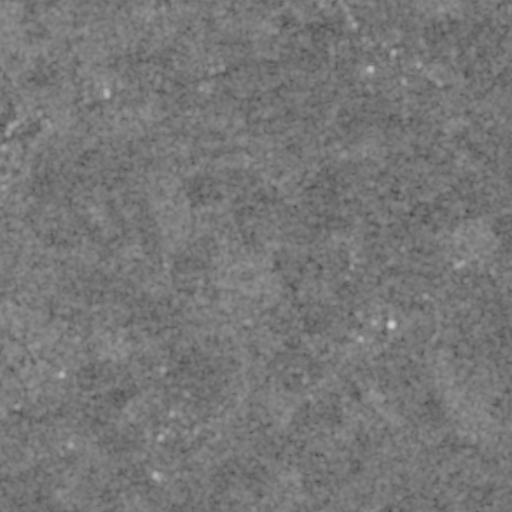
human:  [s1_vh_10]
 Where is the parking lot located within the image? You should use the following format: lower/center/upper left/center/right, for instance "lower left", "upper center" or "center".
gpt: The parking lot is located in the upper left of the image.
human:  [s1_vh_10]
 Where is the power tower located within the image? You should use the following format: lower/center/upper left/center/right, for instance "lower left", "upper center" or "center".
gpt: The power tower is located in the center right of the image.
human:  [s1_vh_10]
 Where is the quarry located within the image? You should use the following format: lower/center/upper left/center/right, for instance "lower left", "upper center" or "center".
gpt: The quarry is located in the lower right of the image.
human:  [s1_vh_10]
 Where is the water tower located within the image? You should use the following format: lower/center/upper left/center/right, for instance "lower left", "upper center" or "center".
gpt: The water tower is located in the upper center of the image.
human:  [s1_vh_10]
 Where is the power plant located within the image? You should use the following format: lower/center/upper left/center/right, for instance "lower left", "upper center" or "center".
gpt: There is no power plant in the image.

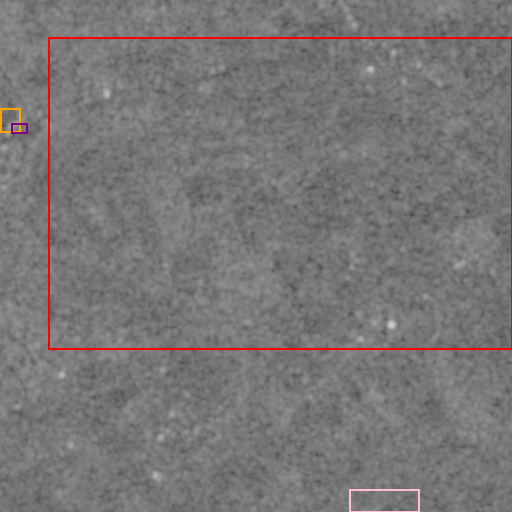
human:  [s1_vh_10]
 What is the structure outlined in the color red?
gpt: The structure outlined in red is a crop field.
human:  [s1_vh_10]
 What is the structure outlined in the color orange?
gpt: The structure outlined in orange is a park.
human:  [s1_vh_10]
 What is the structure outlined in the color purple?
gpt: The structure outlined in purple is a parking lot.
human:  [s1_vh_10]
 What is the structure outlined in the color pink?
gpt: The structure outlined in pink is a quarry.
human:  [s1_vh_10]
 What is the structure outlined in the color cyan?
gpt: There is no cyan outline.